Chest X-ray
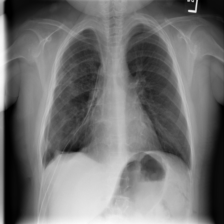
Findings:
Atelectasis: negative
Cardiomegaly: negative
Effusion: negative
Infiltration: negative
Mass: negative
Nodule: negative
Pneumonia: negative
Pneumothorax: negative
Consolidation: negative
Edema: negative
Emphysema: negative
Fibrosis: negative
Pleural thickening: negative
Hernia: negative